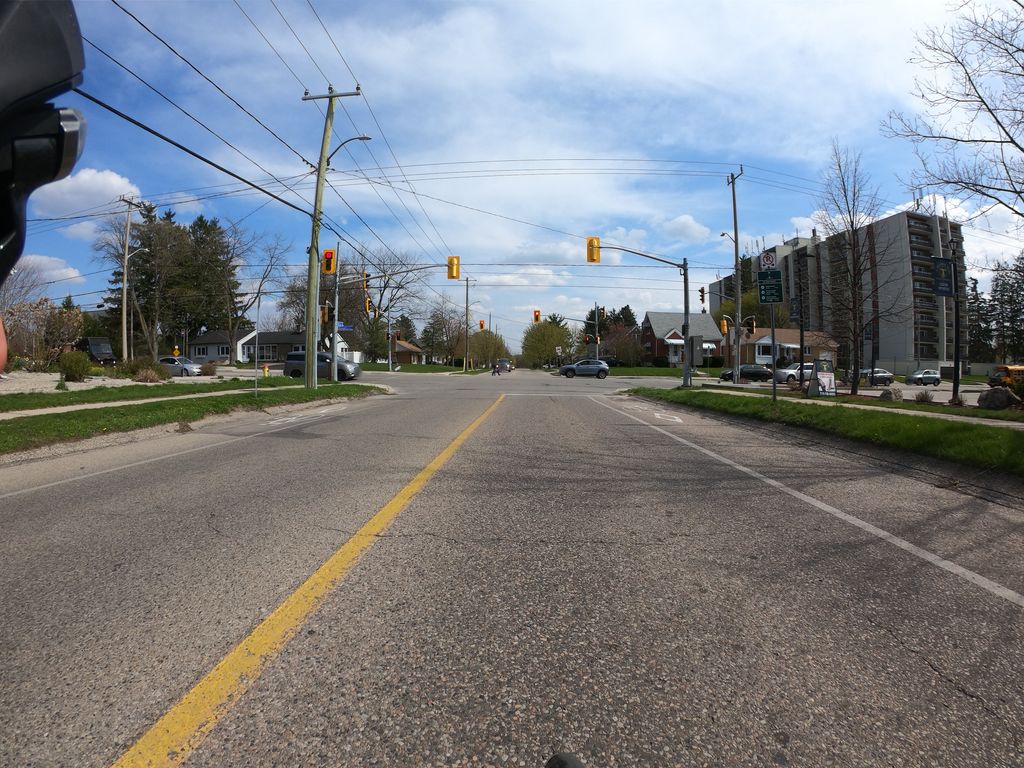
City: kitchener-waterloo